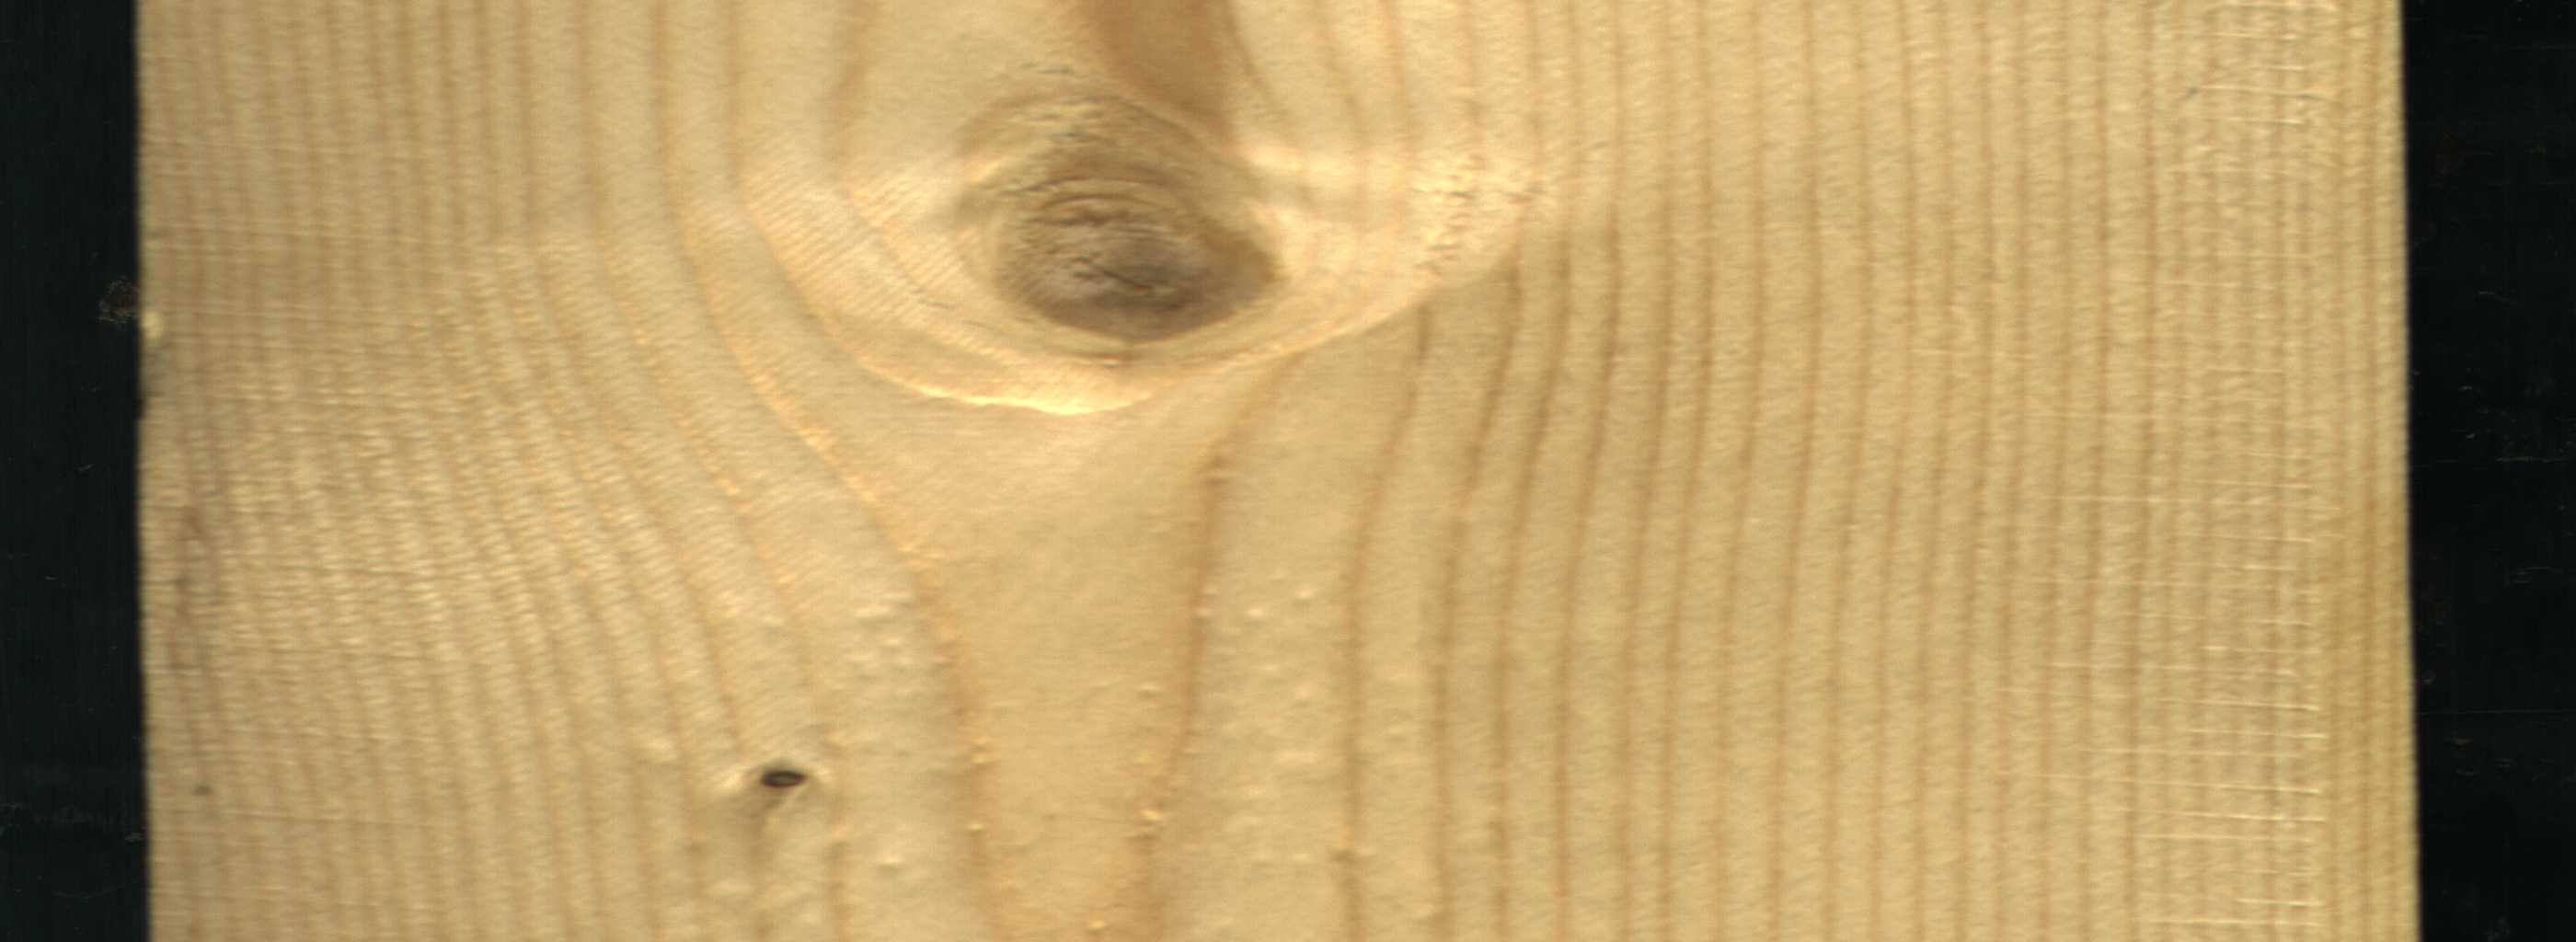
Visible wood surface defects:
Dead_Knot
Live_Knot